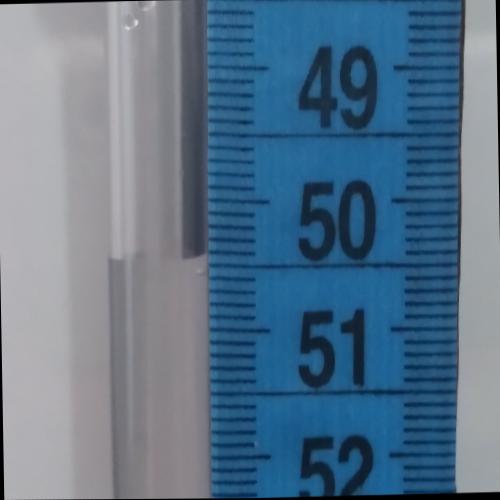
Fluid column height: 50.4 cm